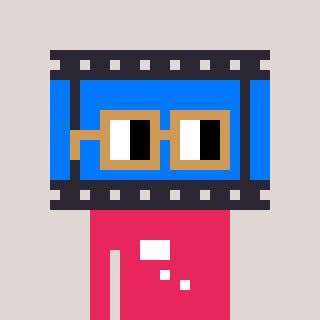
a pixel art character with square brown glasses, a film strip-shaped head and a redpinkish-colored body on a warm background